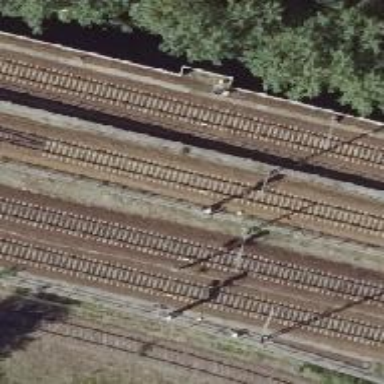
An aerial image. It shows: Railway track with contact lines for electrification.